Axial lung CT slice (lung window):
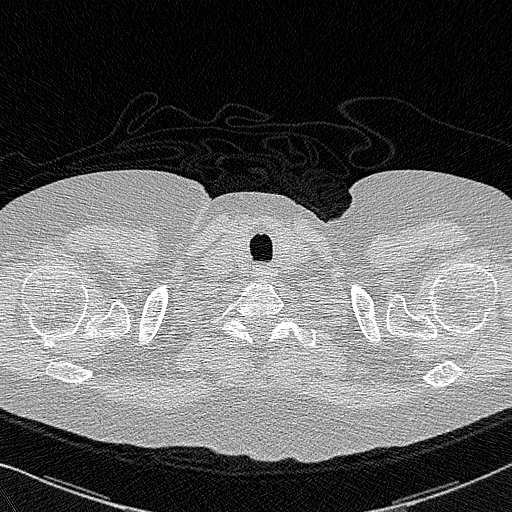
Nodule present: no